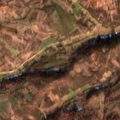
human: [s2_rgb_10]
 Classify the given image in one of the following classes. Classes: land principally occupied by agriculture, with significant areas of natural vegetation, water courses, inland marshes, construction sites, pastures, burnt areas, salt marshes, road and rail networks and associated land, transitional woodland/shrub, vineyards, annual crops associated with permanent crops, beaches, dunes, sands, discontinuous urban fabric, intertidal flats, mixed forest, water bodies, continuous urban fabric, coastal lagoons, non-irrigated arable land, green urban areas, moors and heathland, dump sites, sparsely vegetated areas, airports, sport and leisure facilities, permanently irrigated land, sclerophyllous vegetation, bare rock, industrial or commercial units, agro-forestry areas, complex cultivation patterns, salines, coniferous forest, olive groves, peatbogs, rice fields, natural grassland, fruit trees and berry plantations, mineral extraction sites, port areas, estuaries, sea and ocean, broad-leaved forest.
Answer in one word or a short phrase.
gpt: complex cultivation patterns, land principally occupied by agriculture, with significant areas of natural vegetation, broad-leaved forest, transitional woodland/shrub